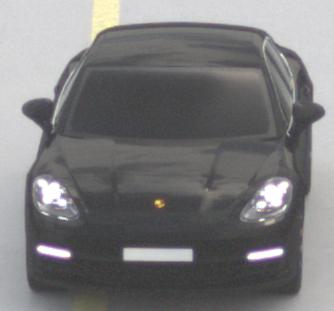
Make: Porsche
Model: Panamera
Detailed model: Panamera (971)
Model produced from: 2016/11
Model produced until: 2018/08
Doors: 5
Color: black
Road condition: dry road
Daytime: midday
Contrast: low contrast